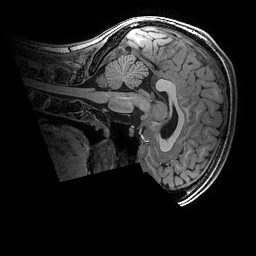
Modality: T1w
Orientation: sagittal
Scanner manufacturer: ge
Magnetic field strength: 3 T
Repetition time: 0.007 s
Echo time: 0.00342 s